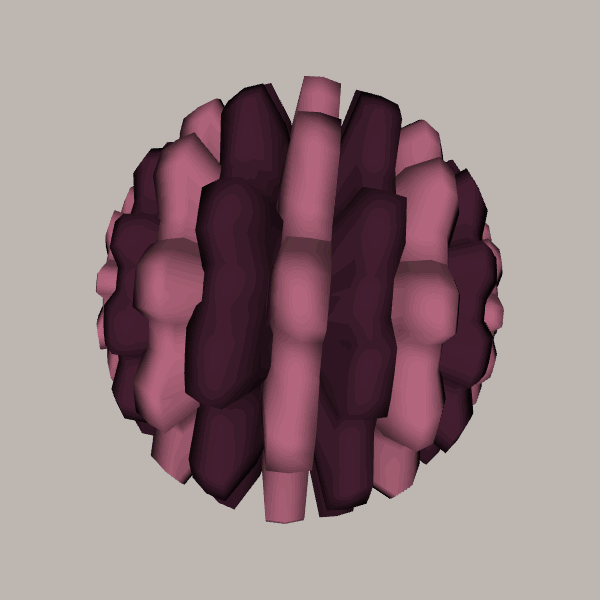
Background: light